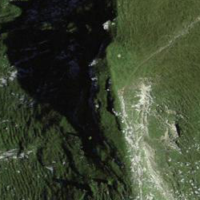
EUNIS habitat code: 23
Species observed at this site:
Arnica montana